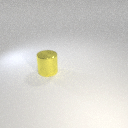
large yellow metal cylinder